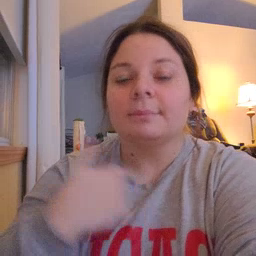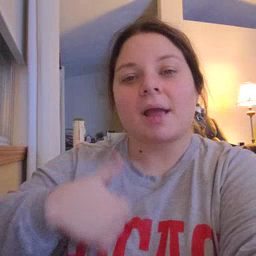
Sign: bath